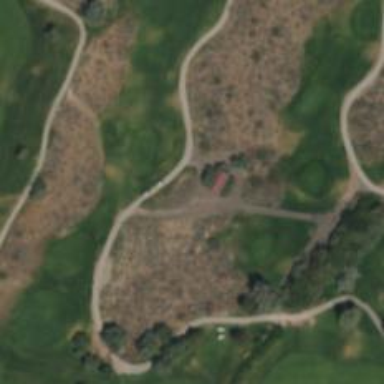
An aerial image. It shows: Service road used as golf cart path.